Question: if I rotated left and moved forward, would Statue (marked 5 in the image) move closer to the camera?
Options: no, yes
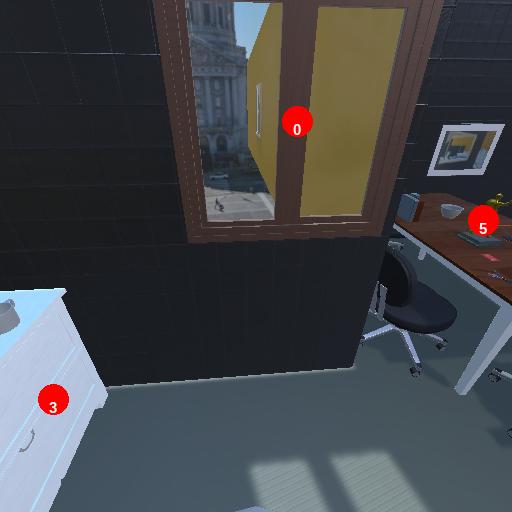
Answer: no